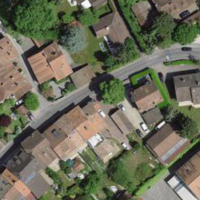
EUNIS habitat code: 54
Species observed at this site:
Aegopodium podagraria
Maniola jurtina
Tortula muralis
Vinca major